Question: I've been able to get this to execute once but since then the kernel just hangs and then dies. Any help would be appreciated.
[Dataframe head]

'''
new_companies_df['Total Raised']= new_companies_df['Total Raised'].str.replace('$','')
#Program ref source:https://www.geeksforgeeks.org/python-convert-suffix-denomination-to-values/
#Initialize values dictionary
val_dict = {"M": <PHONE>, "B": 100000000,'K':1000,'None': 0}
result = []
for x in new_companies_df['Total Raised']:
for key in val_dict:
if key in value:
# conversion of dictionary keys to values
val = (x.replace(key, "")) * val_dict[key]
result.append(val)
new_companies_df['Total Raised ($)'] = result
new_companies_df.head()
'''
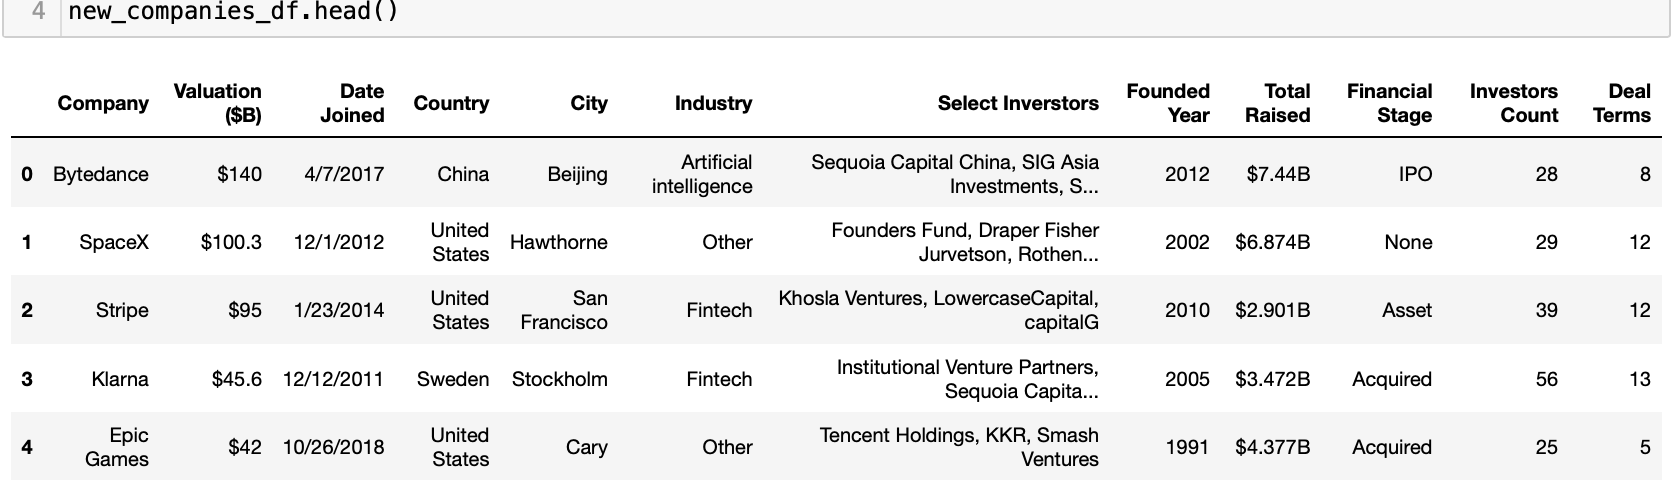
Answer: You might want to consider using '.apply()' function from pandas directly with a custom function or a lambda expression. Something like this
'''
def replace(x):
val_dict = {"M": <PHONE>, "B": 100000000,'K':1000,'None': 0}
for key in val_dict:
if key in x:
value = float(x.replace(key, "")) # converting to float is important
multiplier = float(val_dict[key])
return value * multiplier
new_companies_df['Total Raised ($)'] = new_companies_df['Total Raised'].apply(replace)
'''
I do not see any conversion to float. I suspect that your kernel died because you are multiplying strings with a large number which can get very nasty results. For example
'''
"1" * 10 # this produces -> "<PHONE>"
1 * 10 # this produces -> 10
'''